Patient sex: M
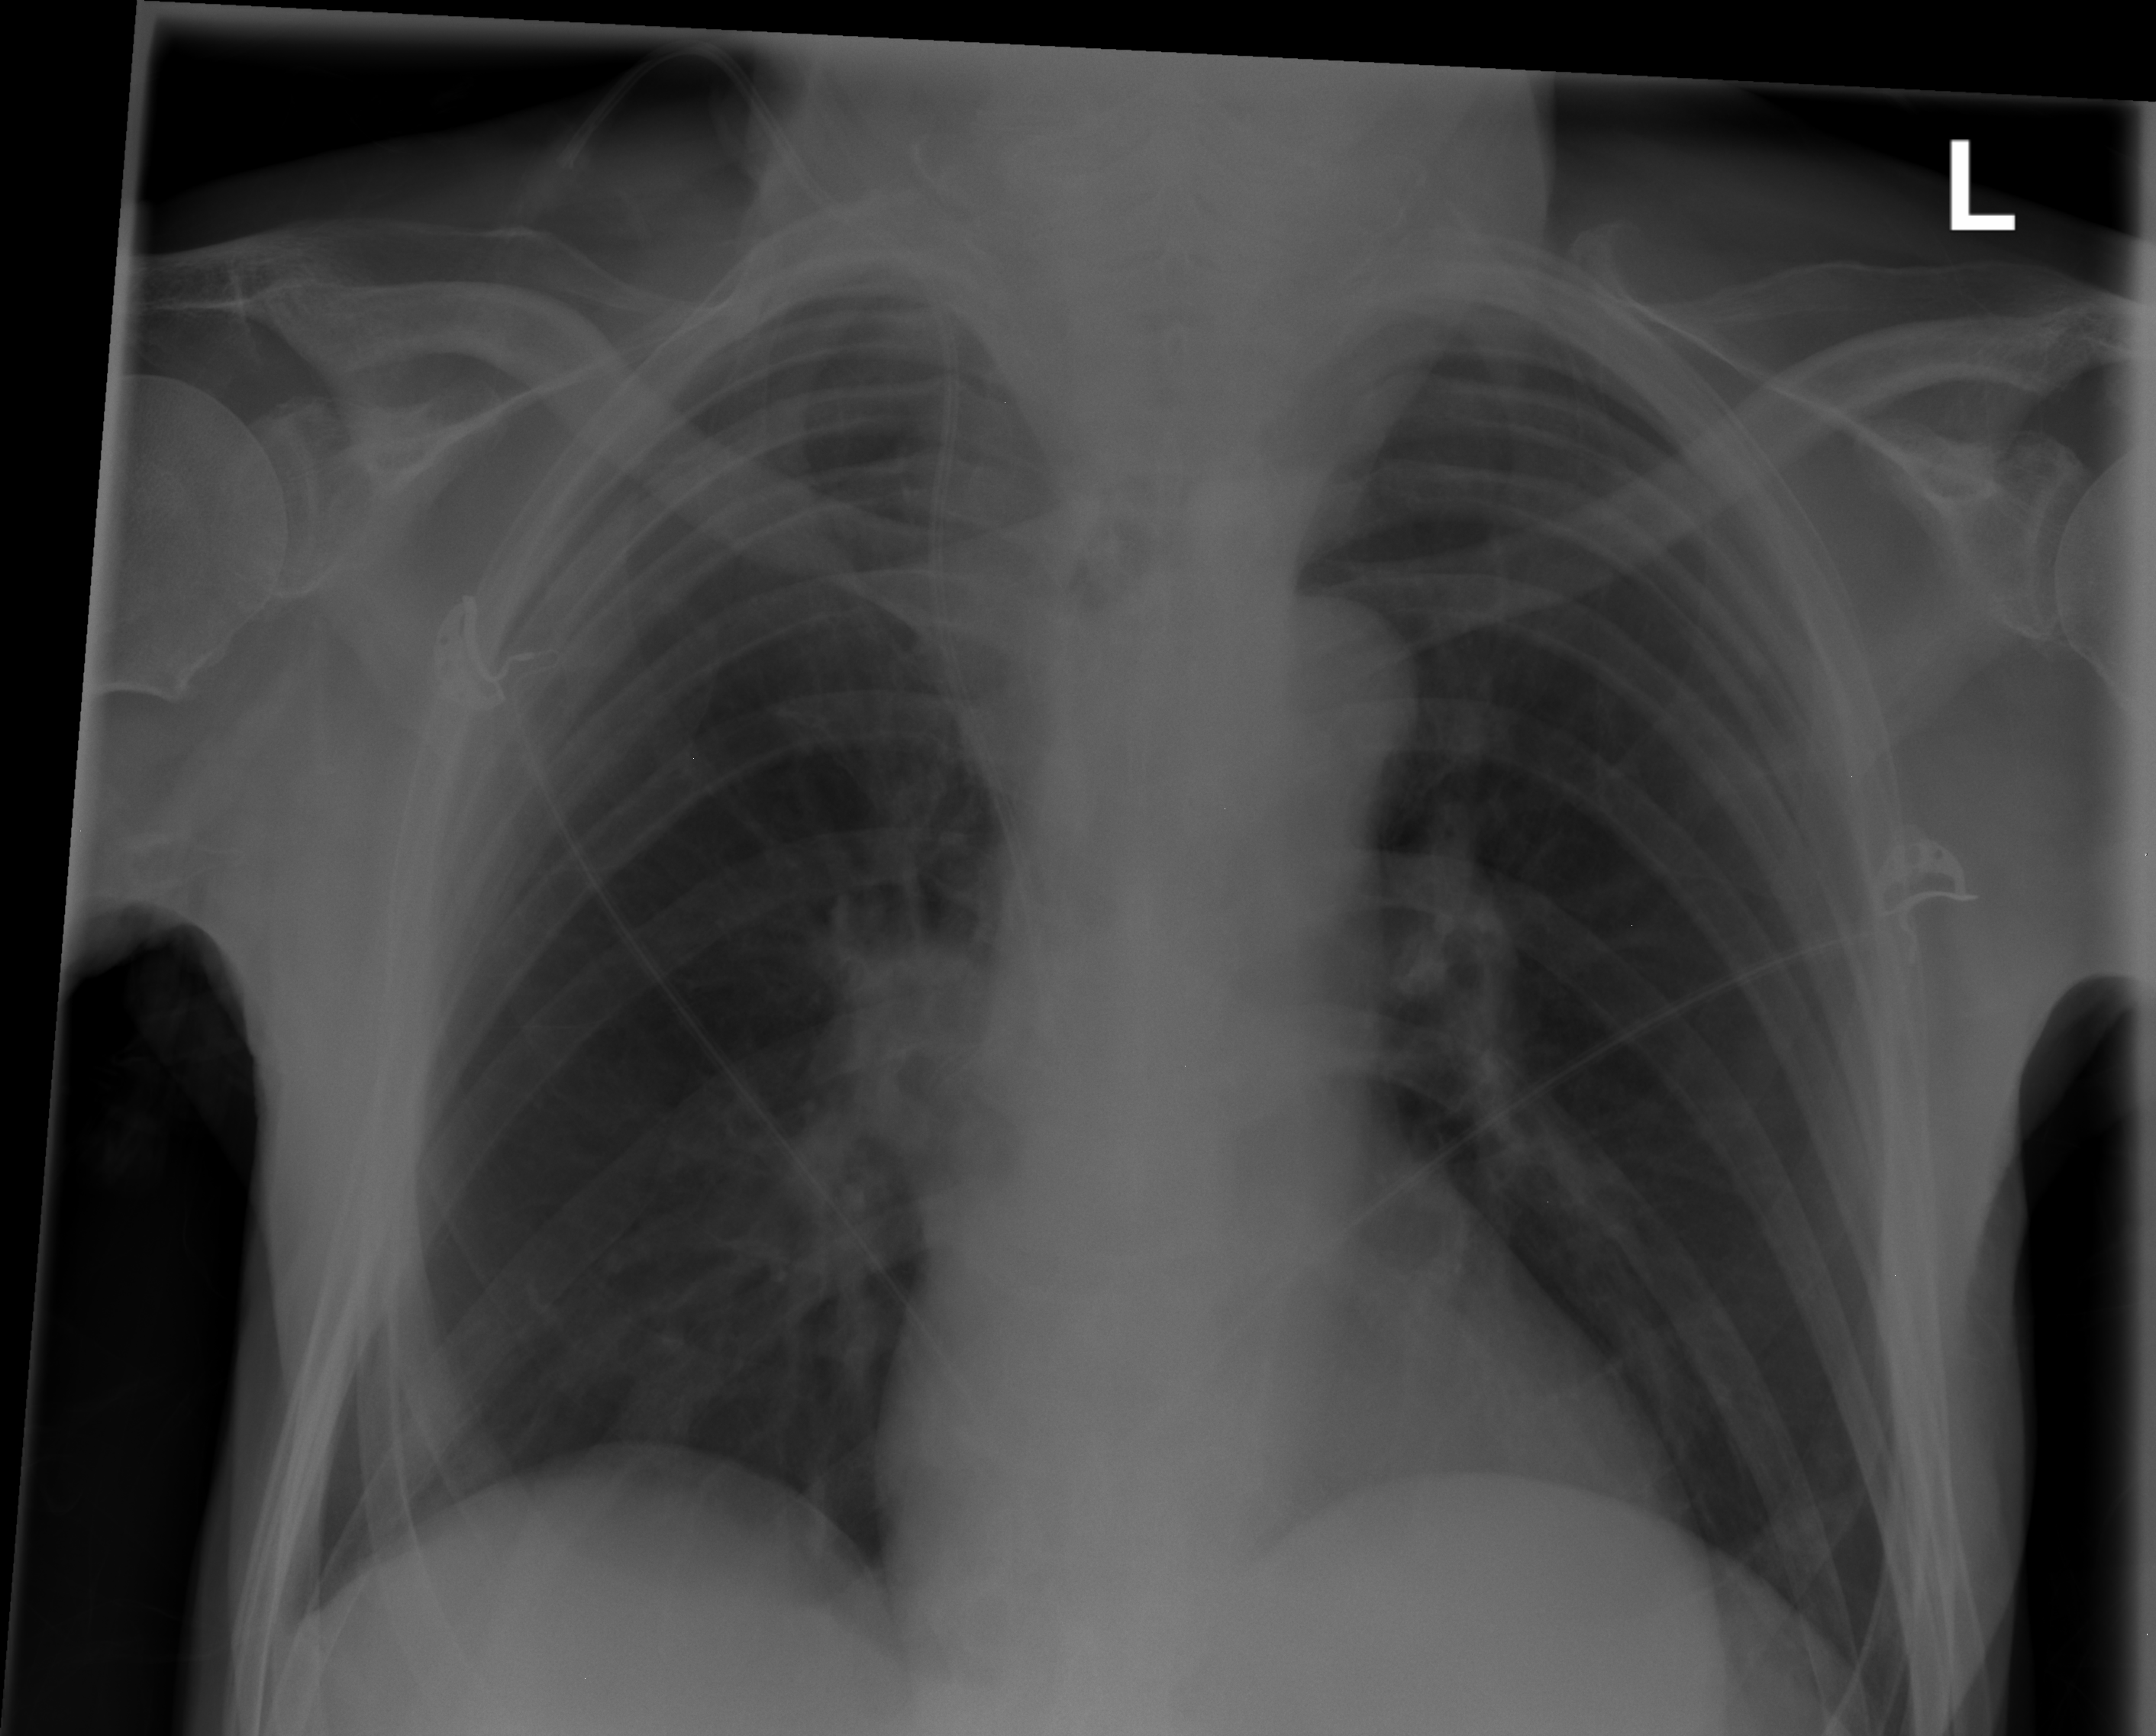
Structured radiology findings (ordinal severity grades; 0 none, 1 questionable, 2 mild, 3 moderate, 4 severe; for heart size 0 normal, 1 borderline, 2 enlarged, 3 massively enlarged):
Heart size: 0
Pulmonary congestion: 0
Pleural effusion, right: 0
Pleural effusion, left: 0
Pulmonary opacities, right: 2
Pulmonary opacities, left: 0
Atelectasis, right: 0
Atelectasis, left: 0